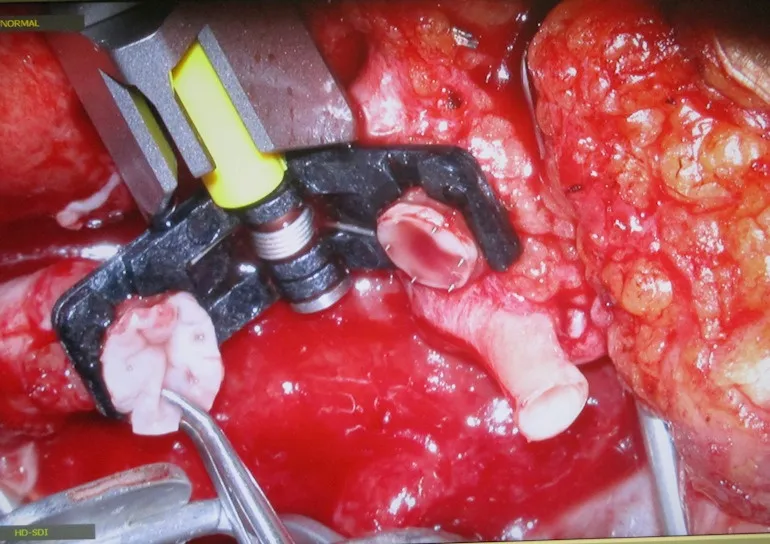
Venous anastomosis perfomed with 3.0 mm coupler.
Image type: medical_photograph (other_medical_photograph)